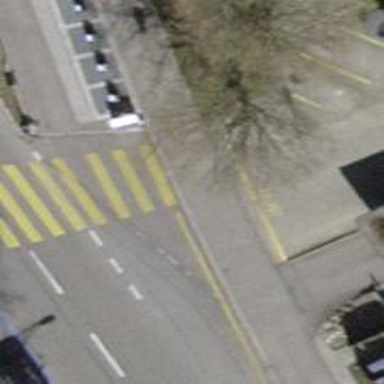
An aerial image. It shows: Unmarked crossing with traffic calming table on the road.